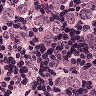
Metastatic tissue present: yes